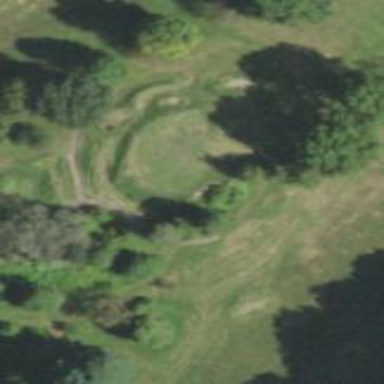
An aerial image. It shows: Golf fairway surrounded by grass.